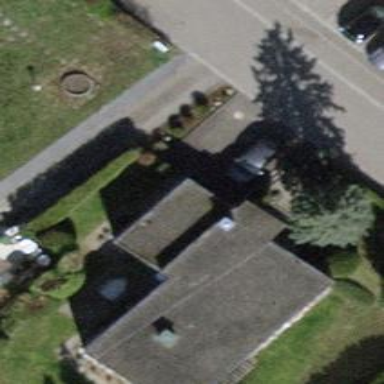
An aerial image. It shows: Detached building.